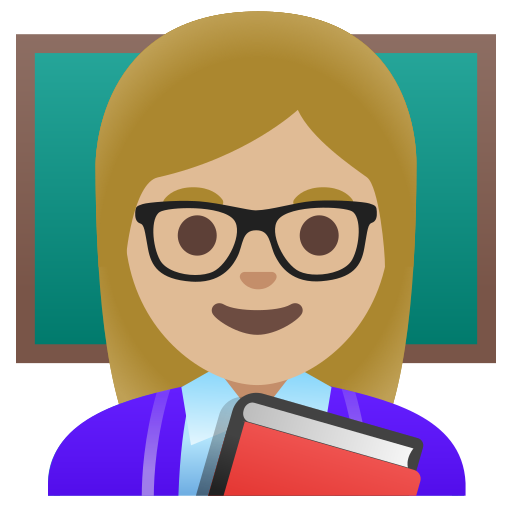
Emoji: 👩🏼‍🏫